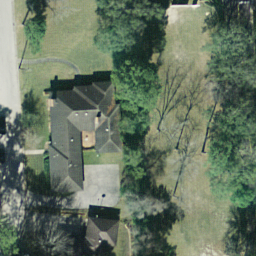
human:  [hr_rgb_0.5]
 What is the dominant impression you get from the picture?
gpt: sparse residential